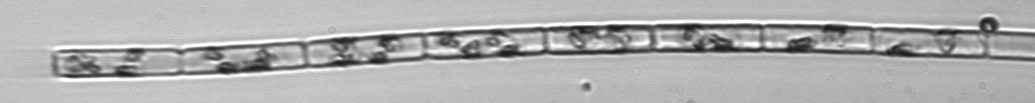
Label: Guinardia_delicatula